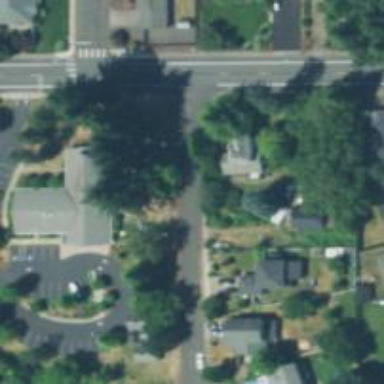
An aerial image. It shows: Residential road with sidewalk on the left side.